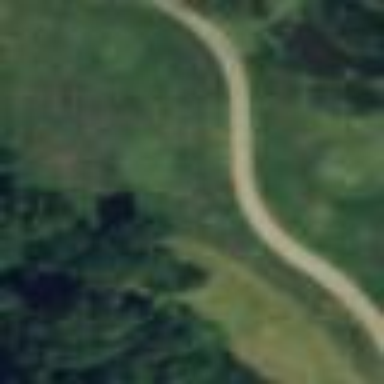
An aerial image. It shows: Golf rough area.